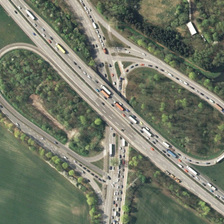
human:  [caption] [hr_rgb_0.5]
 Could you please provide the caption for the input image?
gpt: a viaduct with many cars has a ring shaped road in each side of it .

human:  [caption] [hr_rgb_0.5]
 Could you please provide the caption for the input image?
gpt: a viaduct with many cars has a ring shaped road in each side of it .

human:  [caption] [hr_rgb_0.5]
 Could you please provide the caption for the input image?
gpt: there is a viaduct with many cars with a ring shaped road on each side .

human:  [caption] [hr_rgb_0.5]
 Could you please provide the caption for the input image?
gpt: numerous cars are running on the viaduct and the road below it through the field .

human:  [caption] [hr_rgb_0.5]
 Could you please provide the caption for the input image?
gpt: many green trees are near a viaduct with many cars .